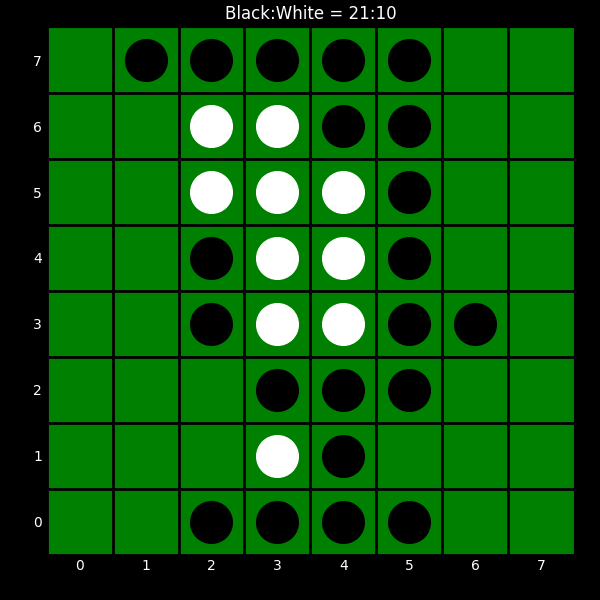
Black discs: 21
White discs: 10